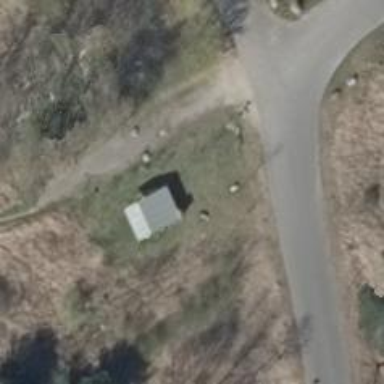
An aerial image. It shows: Weather shelter for public use.